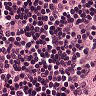
Metastatic tissue present: no